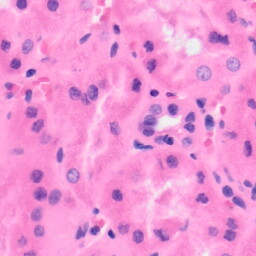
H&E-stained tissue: Kidney